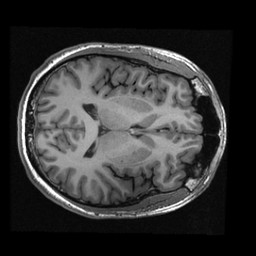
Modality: T1w
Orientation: axial
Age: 23
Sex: male